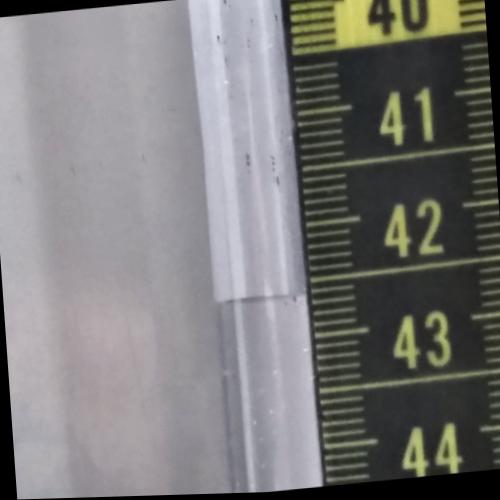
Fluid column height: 42.6 cm